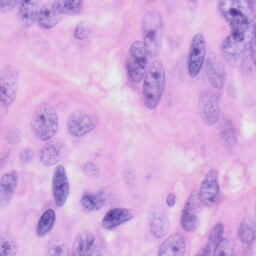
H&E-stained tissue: Skin